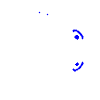
Particle: pion